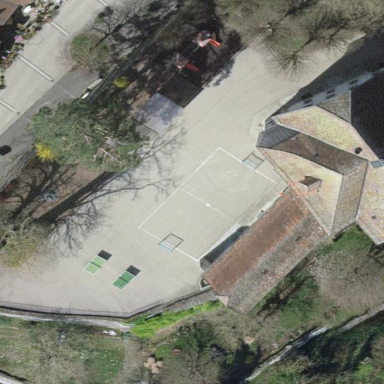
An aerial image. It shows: Soccer pitch with asphalt surface.